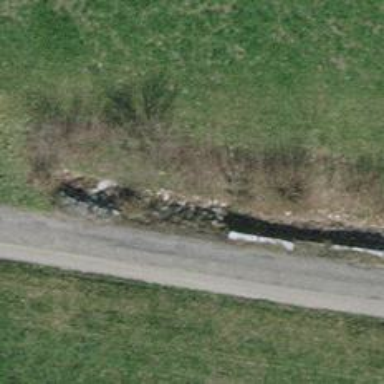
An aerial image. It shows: Drain that serves as waterway.